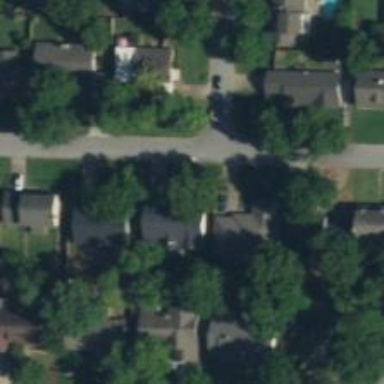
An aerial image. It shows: Neighborhood.